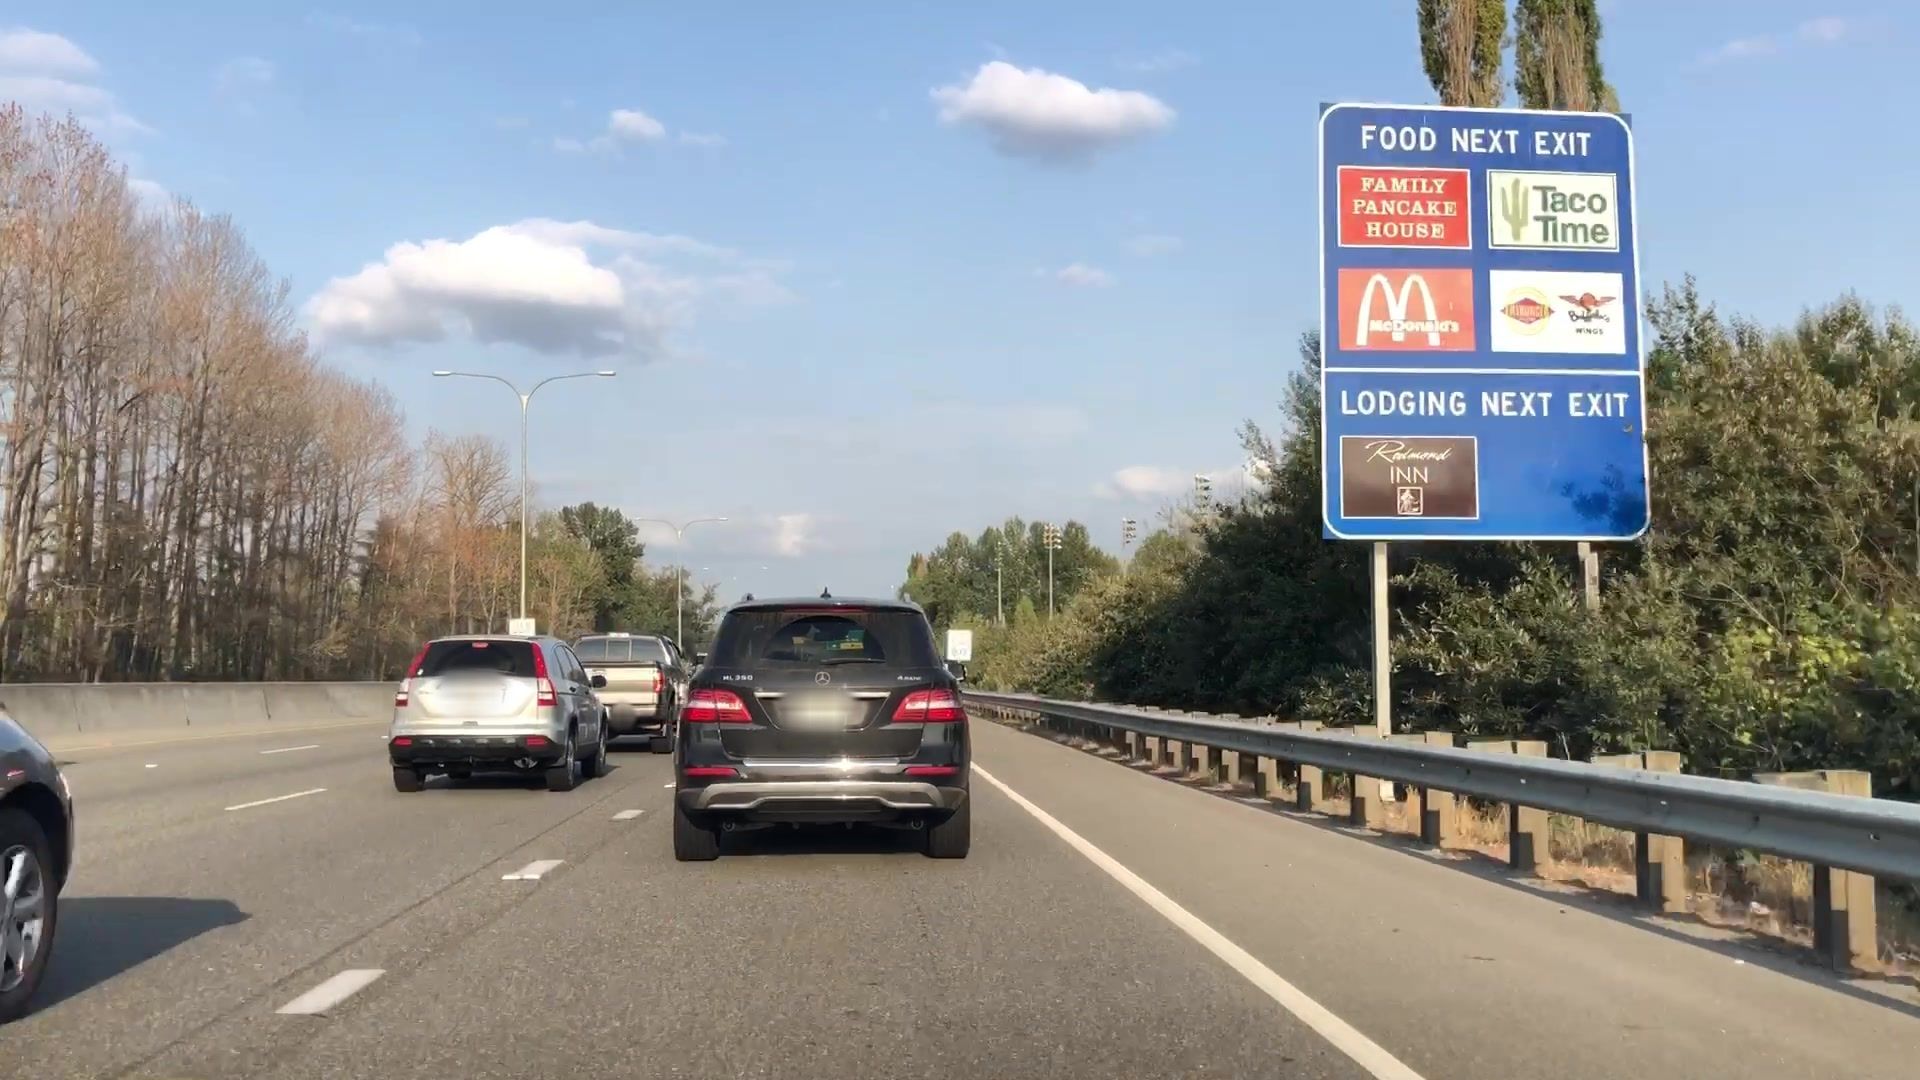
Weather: clear
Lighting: day
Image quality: good
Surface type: driving surface
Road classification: motorway
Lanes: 4
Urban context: urban centre
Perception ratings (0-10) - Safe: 3.21, Lively: 2.79, Beautiful: 1.3, Boring: 4.77, Depressing: 3.95, Wealthy: 4.82